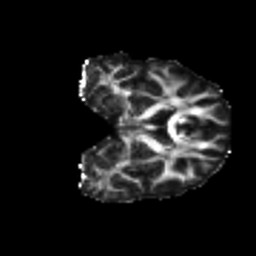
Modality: FA
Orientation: coronal
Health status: ill
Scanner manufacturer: siemens
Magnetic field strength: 3 T
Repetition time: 6.7 s
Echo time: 0.1 s